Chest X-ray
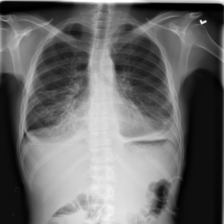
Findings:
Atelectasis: negative
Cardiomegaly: negative
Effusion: positive
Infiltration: negative
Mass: negative
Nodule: negative
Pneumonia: negative
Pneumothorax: positive
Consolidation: negative
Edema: negative
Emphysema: negative
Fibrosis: negative
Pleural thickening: negative
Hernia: negative